Question: Here is what I am aiming to build:

<URL>.
Is this possible to do with Node Webkit? I know I can visit sites, but I want to change the default chrome and add more functionality.
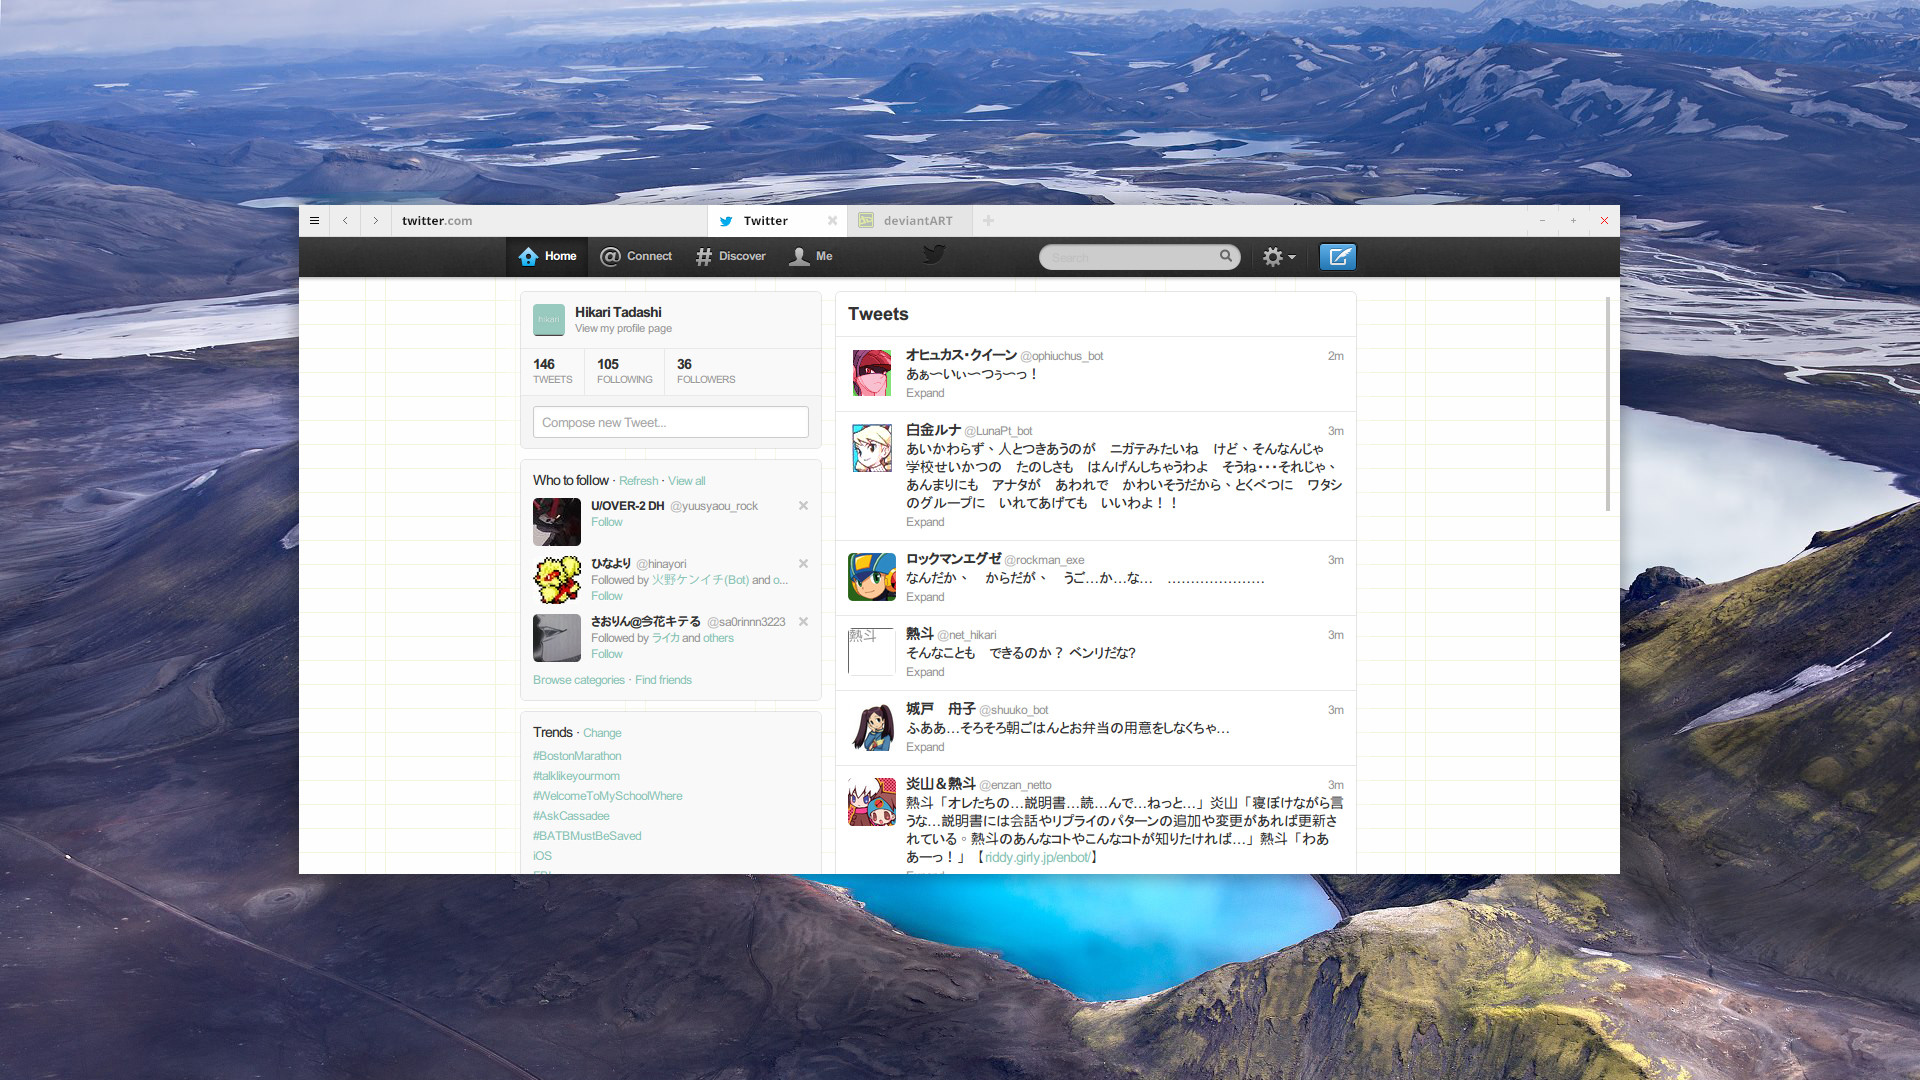
Answer: I asked the same question in the node webkit Google Group and they answered my question: <URL>